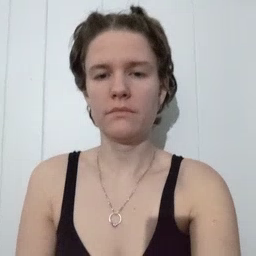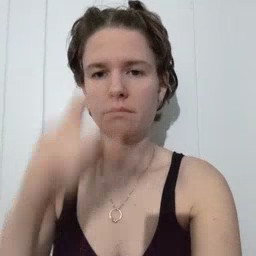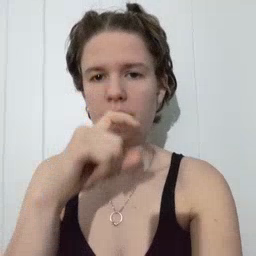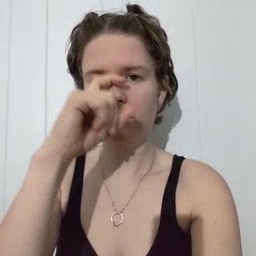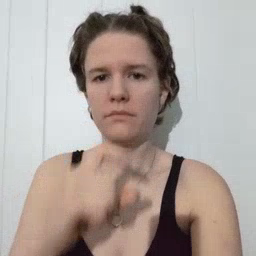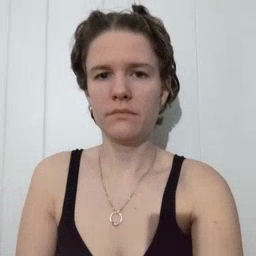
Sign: doll